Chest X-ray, PA view. Patient: 11 years old, sex M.
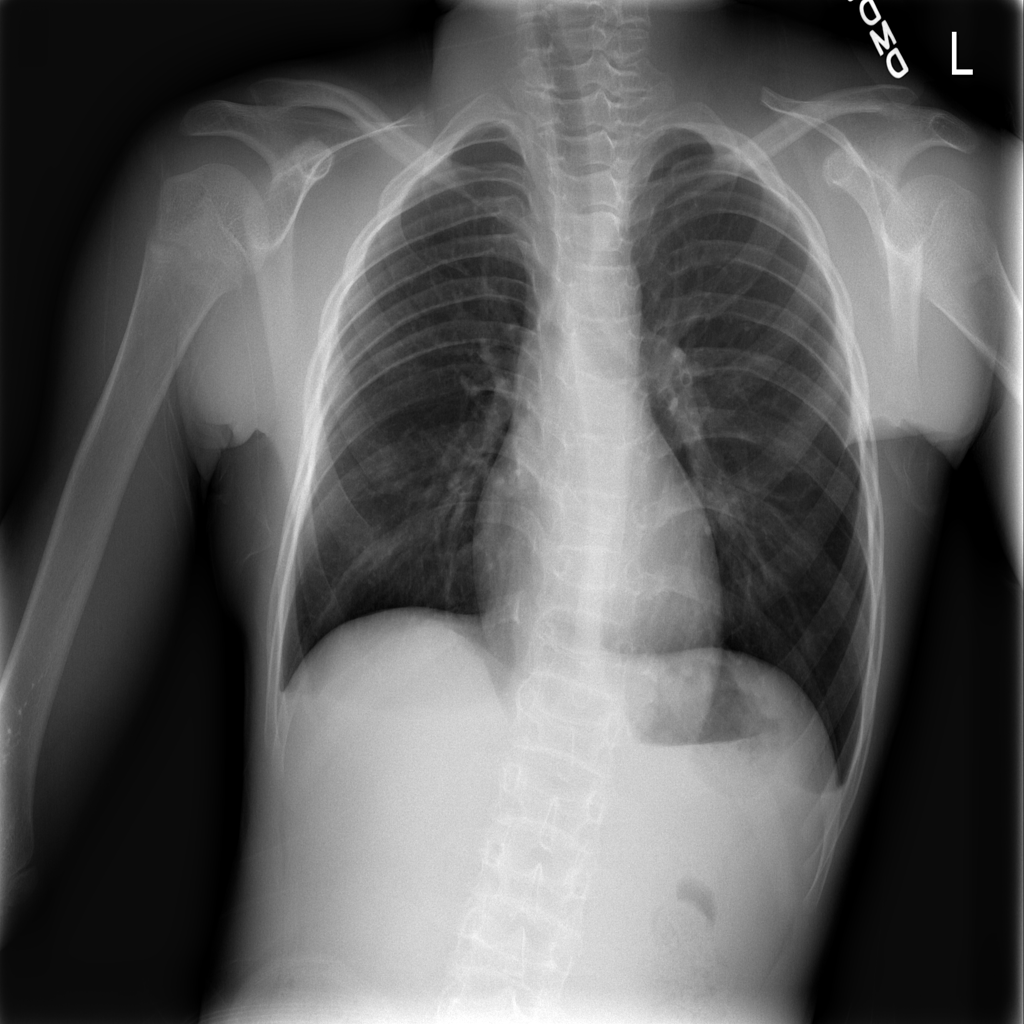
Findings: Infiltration